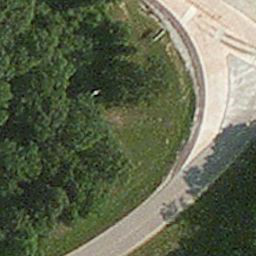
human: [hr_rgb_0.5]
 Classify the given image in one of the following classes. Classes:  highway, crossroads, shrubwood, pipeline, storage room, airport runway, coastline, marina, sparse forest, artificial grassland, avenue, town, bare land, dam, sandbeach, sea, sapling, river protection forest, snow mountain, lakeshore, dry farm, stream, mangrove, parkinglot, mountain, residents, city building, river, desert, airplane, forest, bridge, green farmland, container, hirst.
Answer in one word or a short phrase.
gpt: avenue